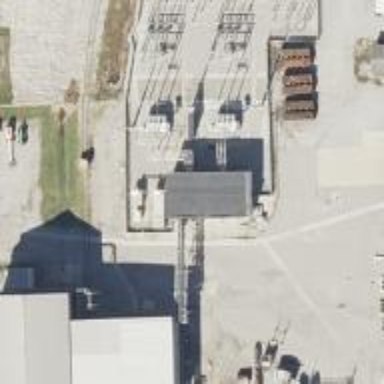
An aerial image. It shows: Industrial substation surrounded by fence.